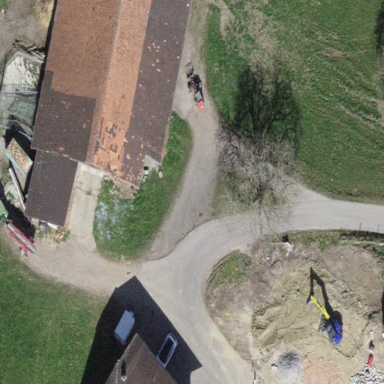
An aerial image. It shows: Farmyard area.